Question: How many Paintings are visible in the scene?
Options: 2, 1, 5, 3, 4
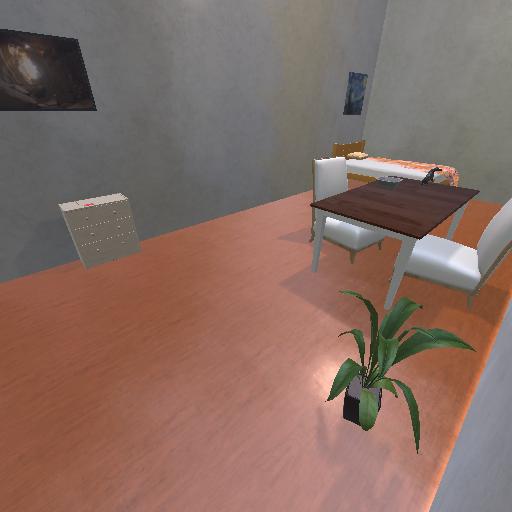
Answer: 2